Question: I have a WPF DataGrid control with data as in the left image. I am a beginner in WPF and is trying to achieve the right version. I want 'asd/qwe' and 'A/B' to be headers for the rows and columns but they vary in values and numbers and I dont know the names from the start (there may also be a 'C' and a 'zxc').
Is there a way to achieve this?

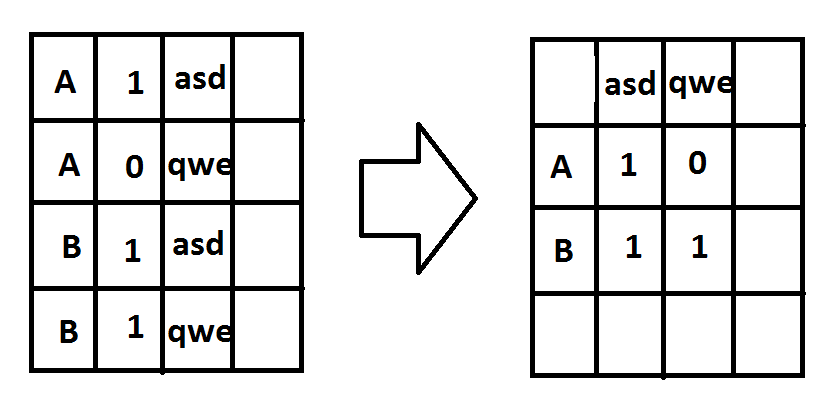
Answer: May be a bit late, and you may have already tried this but the following works for me. Even though there are many loops, it takes care of it in a fast manner.
'''
class Program
{
private static DataTable Table = new DataTable();
static void Main(string[] args)
{
Table.Columns.Add("Col1");
Table.Columns.Add("Col2");
Table.Columns.Add("Col3");
Table.Rows.Add(new object[] { "A", 1, "asd" });
Table.Rows.Add(new object[] { "A", 0, "qwe" });
Table.Rows.Add(new object[] { "B", 1, "asd" });
Table.Rows.Add(new object[] { "B", 1, "qwe" });
Table.Rows.Add(new object[] { "C", 2, "qwe" });
Table.Rows.Add(new object[] { "C", 5, "asd" });
Gen(Table);
}
public class Set
{
public string A { get; set; }
public string B { get; set; }
public object Value { get; set; }
}
public static DataTable Gen(DataTable Tbl)
{
// Build objects
var List = new List<Set>();
foreach(DataRow Row in Tbl.Rows)
{
List.Add(new Set { A = (String)Row["Col1"], B = (String)Row["Col3"],Value = Row["Col2"] });
}
var TableBuild = new DataTable();
TableBuild.Columns.Add("X");
var DistinctColumnDefiners = List.Select(t => t.B).Distinct();
var DistinctRowDefiners = List.Select(t => t.A).Distinct();
for (int i = 0; i < DistinctColumnDefiners.Count(); i++)
{
TableBuild.Columns.Add();
TableBuild.Columns[i + 1].ColumnName = DistinctColumnDefiners.ToArray()[i];
}
for (int i = 0; i < DistinctRowDefiners.Count(); i++)
{
TableBuild.Rows.Add();
TableBuild.Rows[i]["X"] = DistinctRowDefiners.ToArray()[i];
}
for (int i = 0; i < DistinctRowDefiners.Count(); i++)
{
for (int k = 0; k < DistinctColumnDefiners.Count(); k++)
{
TableBuild.Rows[i][DistinctColumnDefiners.ToArray()[k]] = List.Where(t => t.A == (String)TableBuild.Rows[i]["X"] && t.B == (String)DistinctColumnDefiners.ToArray()[k]).Select(f=>f.Value).FirstOrDefault();
}
}
return TableBuild;
}
}
'''